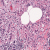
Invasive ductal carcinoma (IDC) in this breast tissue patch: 1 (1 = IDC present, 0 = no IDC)